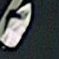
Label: Civil_yacht